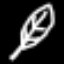
Label: leaf